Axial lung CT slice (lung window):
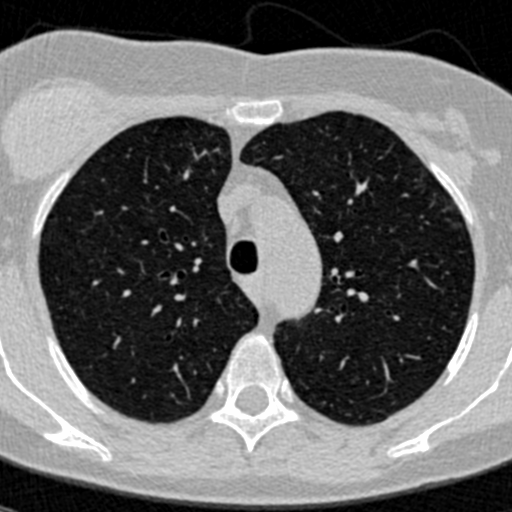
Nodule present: no